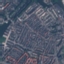
Land use / land cover class: Residential